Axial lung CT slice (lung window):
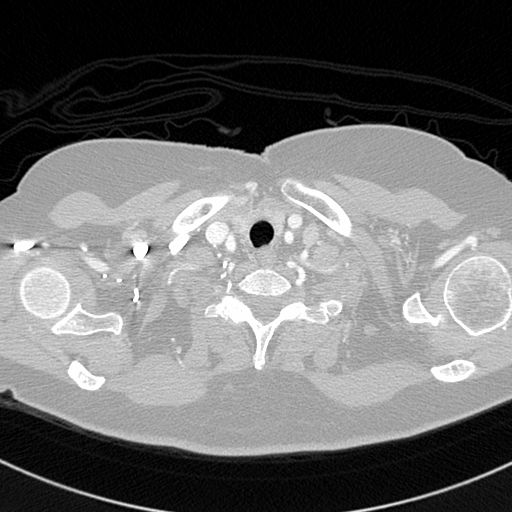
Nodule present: no